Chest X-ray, PA view. Patient: 55 years old, sex M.
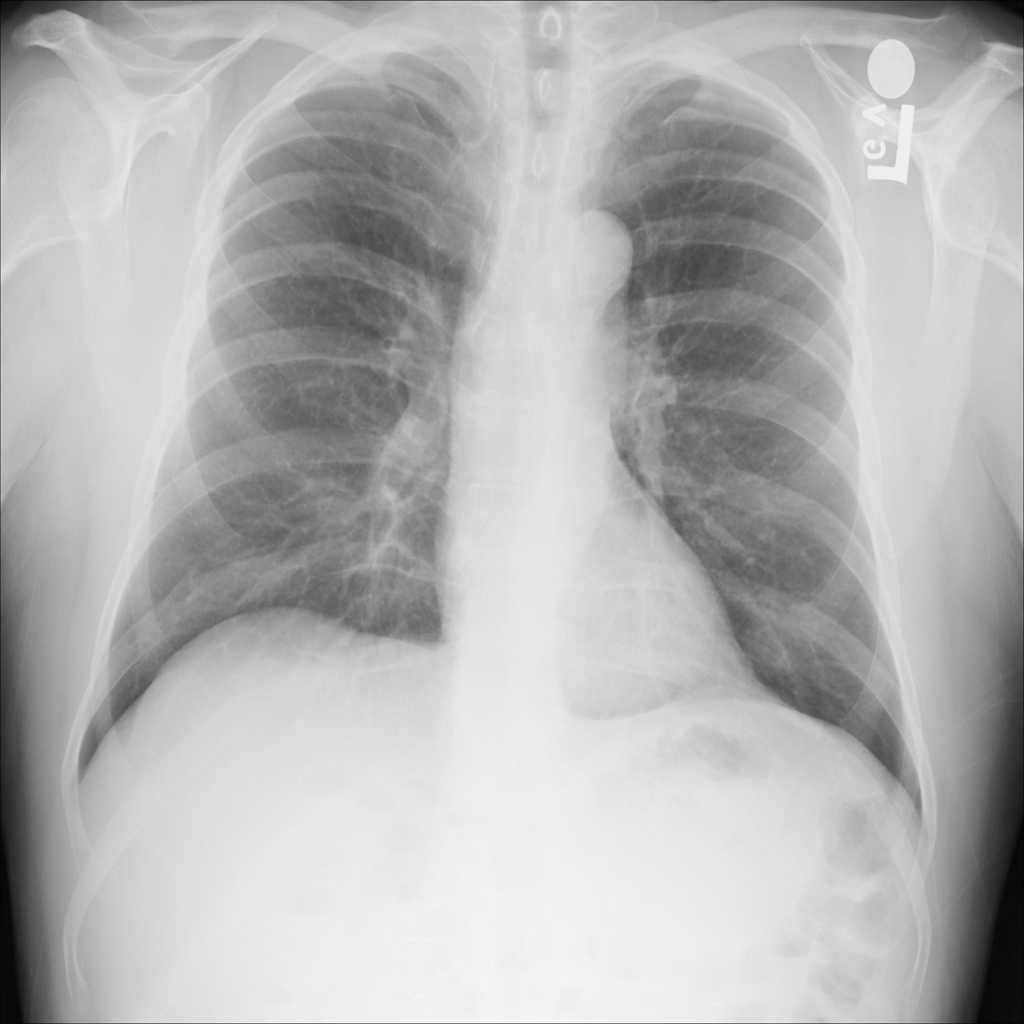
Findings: No Finding